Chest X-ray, PA view. Patient: 13 years old, sex F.
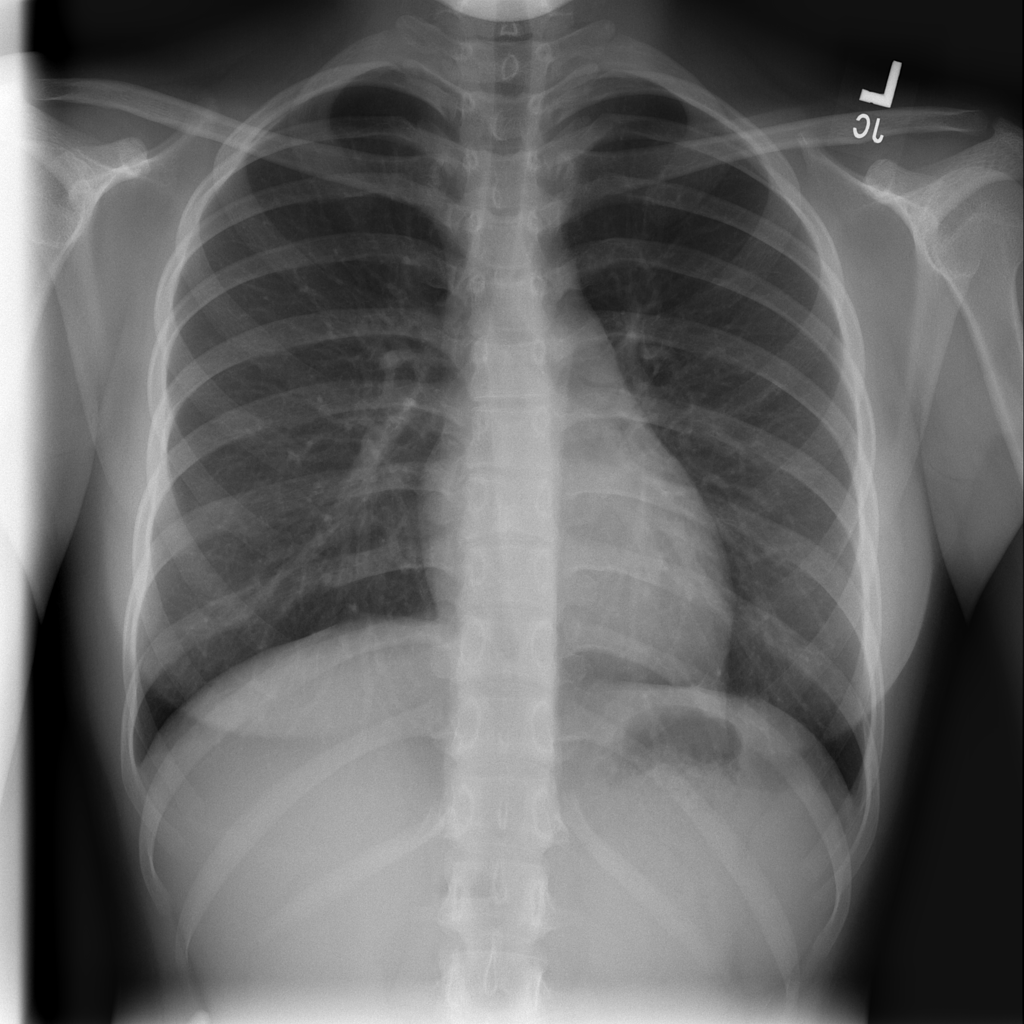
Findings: No Finding